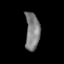
Tissue: skin
Cell type: Epithelial cells
Senescence score: 0.1903
Nuclear area (px): 533
Mean DAPI intensity: 126.114